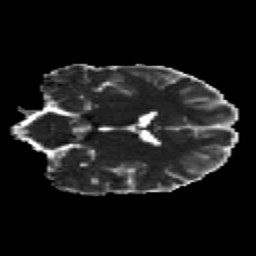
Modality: MD
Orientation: coronal
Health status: healthy
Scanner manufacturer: siemens
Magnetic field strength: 3 T
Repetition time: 12 s
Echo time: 0.092 s